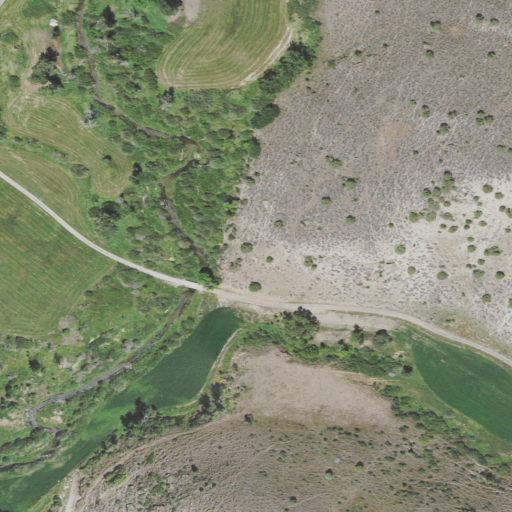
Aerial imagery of valley in Utah named Cedar Canyon containing shrub, pasture, open development, woody wetlands, deciduous forest, cultivated crops, low intensity development, and grassland